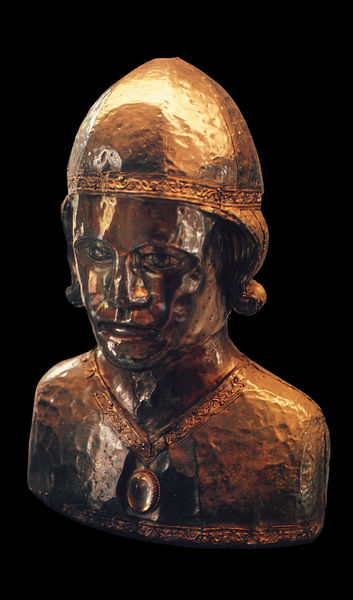
Titel: Büstenreliquiar des Heilige Kosmas
Institution: Berlin, Staatliche Museen, Kunstgewerbemuseum
Schlagwörter: mann, haar, nase, mütze, kragen, porträt, gold, haare, borte, locken, wangen, kette, bischof, papst, büste, metall, kupfer, helm, edelstein, heiliger, blech, reliquie, reliquiar, bischop